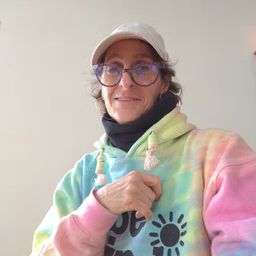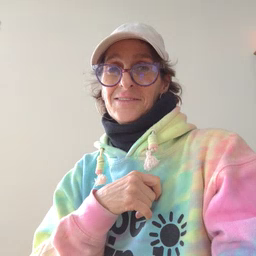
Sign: say